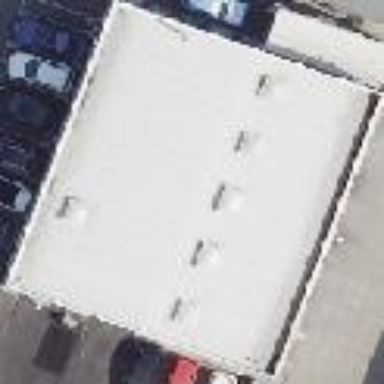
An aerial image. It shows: Warehouse.